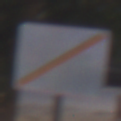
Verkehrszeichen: EndeVerkehrsberuhigterBereich
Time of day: MorningAfternoon
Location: Outdoor (Urban)
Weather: Clear
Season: NotSpecified
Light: Natural